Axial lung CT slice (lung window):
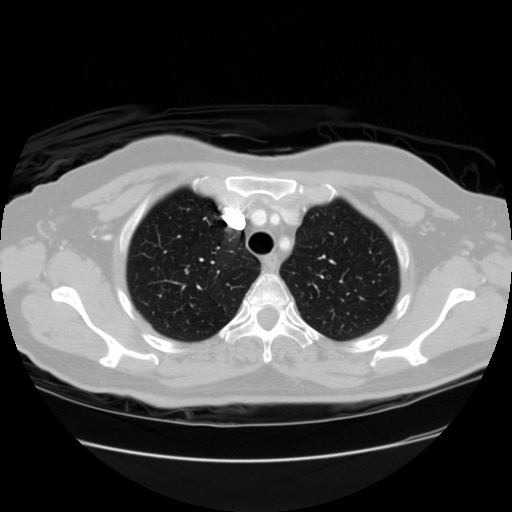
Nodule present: no